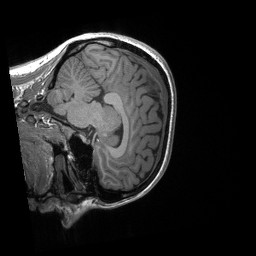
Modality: T1w
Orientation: sagittal
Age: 23
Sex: female
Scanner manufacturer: siemens
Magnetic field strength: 3 T
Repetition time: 2.4 s
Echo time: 0.00224 s